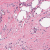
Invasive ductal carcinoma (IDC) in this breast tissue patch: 0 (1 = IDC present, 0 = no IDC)